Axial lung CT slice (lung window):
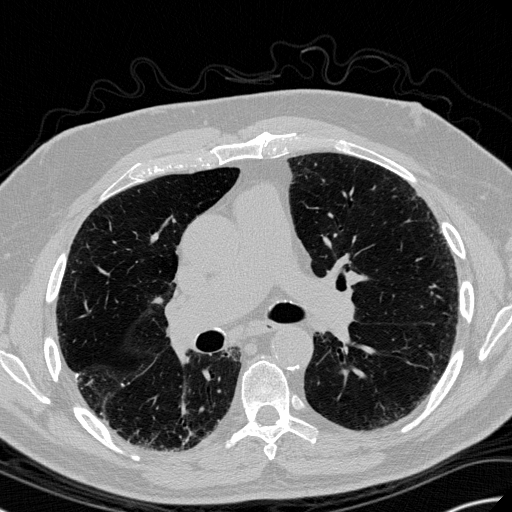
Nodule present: no